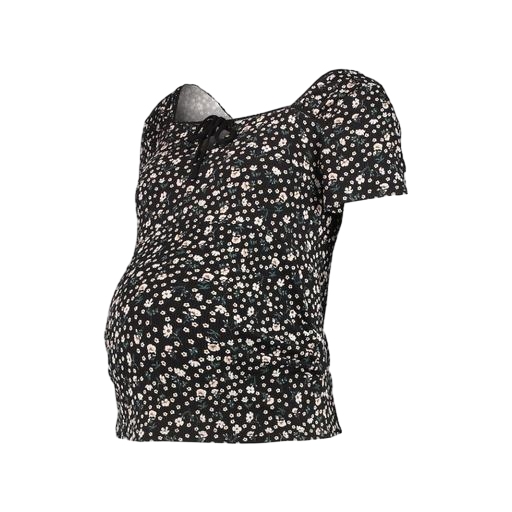
maternity black floral tie tunic, black floral tie-front top, black flower-print tee, white background